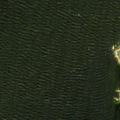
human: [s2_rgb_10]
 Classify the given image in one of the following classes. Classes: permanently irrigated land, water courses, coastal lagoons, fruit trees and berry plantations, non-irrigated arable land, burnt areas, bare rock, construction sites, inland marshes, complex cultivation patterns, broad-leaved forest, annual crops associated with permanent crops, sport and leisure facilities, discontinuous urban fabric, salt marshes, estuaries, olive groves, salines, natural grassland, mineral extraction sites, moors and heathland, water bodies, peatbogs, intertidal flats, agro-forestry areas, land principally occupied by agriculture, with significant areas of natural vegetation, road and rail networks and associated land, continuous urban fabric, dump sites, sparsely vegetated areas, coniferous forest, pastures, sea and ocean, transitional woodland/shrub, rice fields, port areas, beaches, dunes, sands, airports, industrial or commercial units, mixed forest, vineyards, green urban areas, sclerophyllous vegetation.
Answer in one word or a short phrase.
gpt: sea and ocean